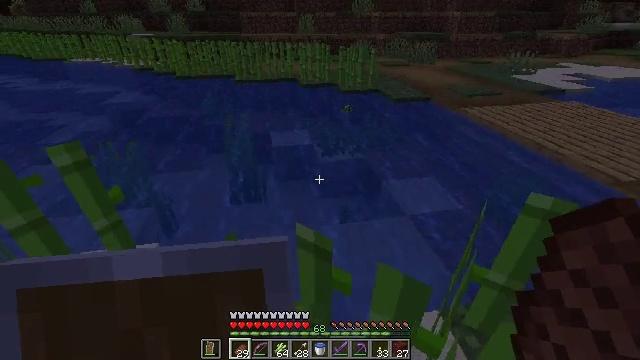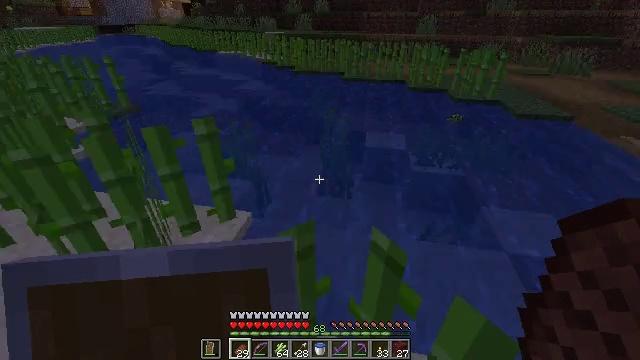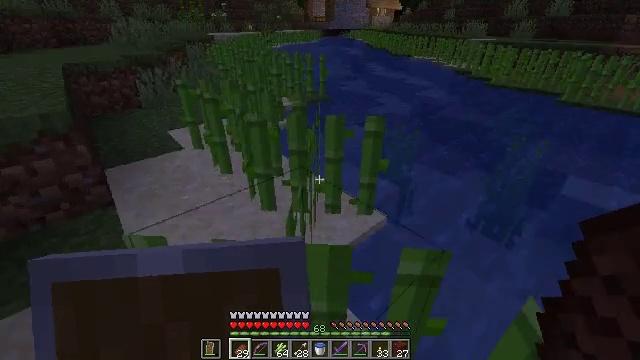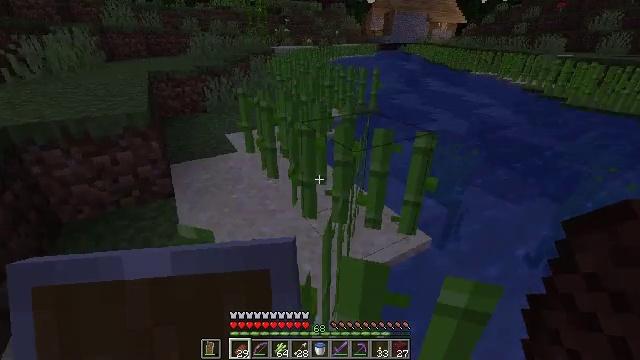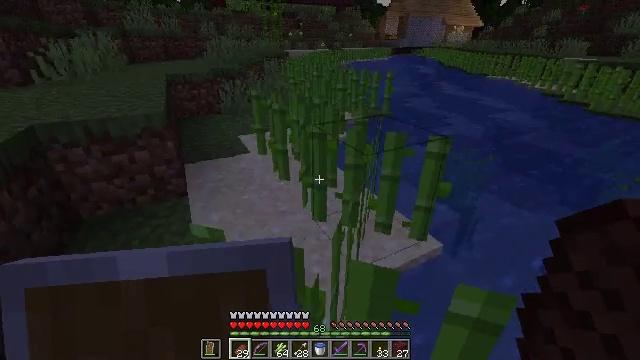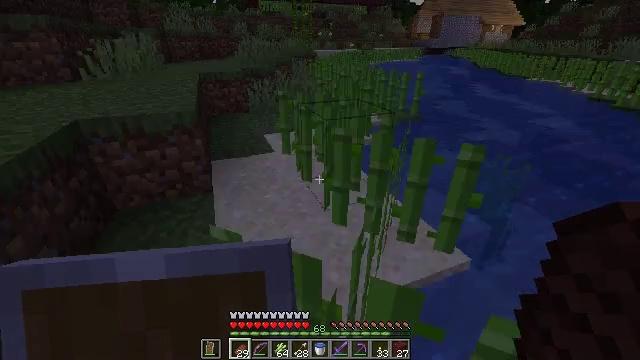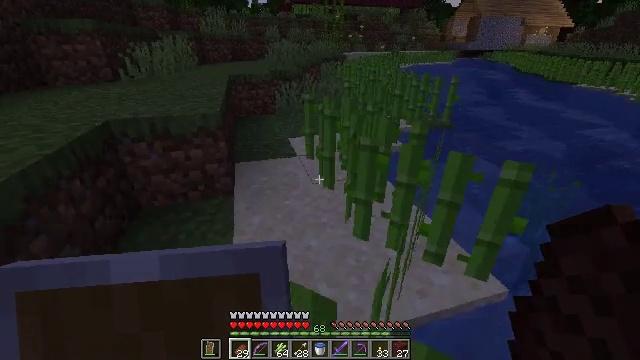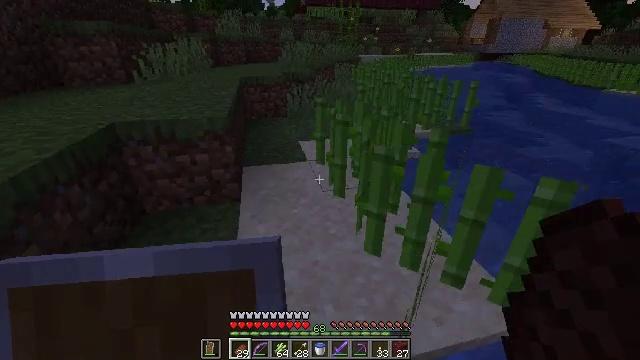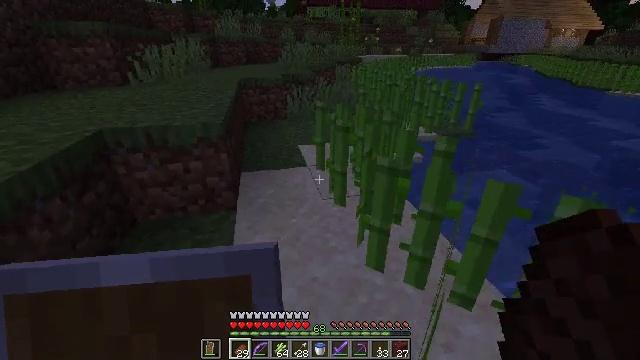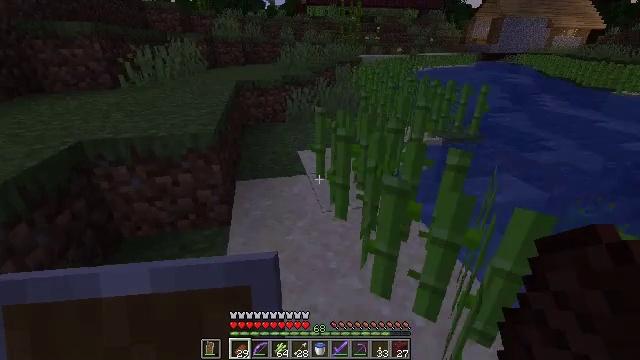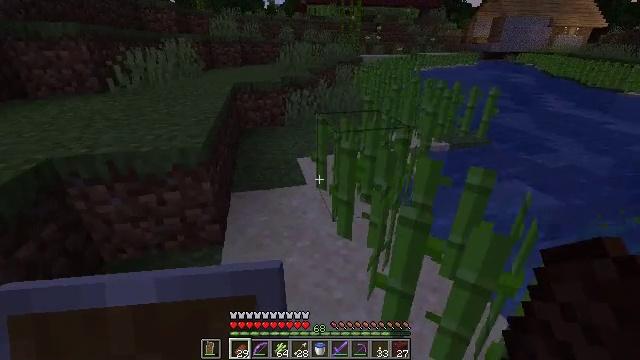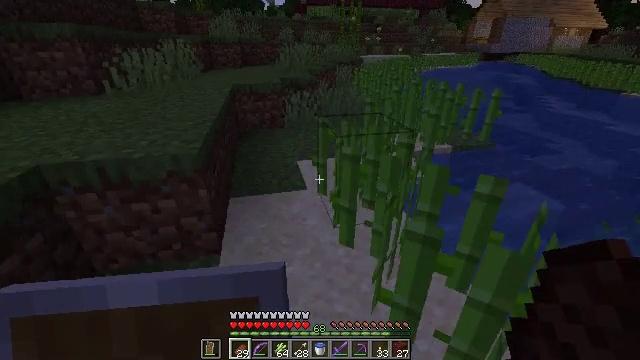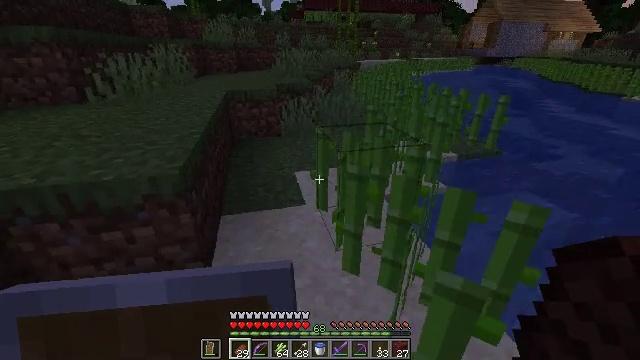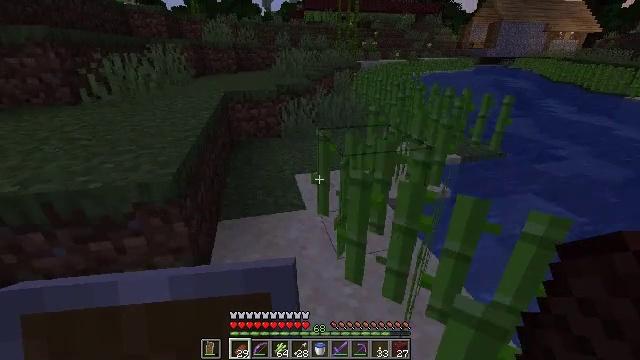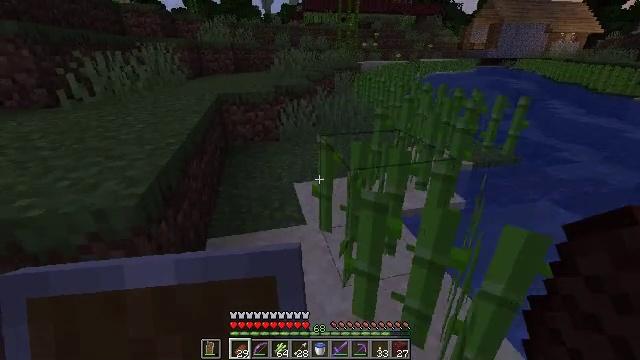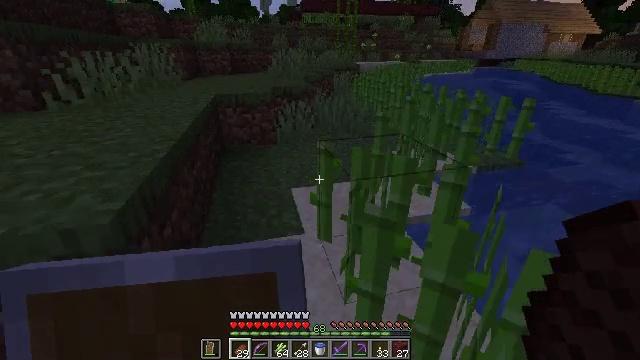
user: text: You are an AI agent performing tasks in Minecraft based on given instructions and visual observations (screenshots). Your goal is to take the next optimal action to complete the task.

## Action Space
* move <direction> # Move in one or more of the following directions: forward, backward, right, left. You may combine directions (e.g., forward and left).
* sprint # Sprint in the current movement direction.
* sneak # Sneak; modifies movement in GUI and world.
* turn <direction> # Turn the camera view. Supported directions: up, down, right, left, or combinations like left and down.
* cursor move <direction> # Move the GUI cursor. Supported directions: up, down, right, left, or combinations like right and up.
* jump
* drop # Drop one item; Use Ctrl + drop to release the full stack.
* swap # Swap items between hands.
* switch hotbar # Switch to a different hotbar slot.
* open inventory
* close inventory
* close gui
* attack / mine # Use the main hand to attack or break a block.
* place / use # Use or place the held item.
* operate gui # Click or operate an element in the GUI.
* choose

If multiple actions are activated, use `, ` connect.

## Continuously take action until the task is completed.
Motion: motion action
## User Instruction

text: Gather a pumpkin block.
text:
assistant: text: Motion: turn left
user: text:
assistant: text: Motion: turn left
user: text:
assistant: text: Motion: turn left and up
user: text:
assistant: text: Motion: turn left
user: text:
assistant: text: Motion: move forward, turn left
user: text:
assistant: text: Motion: move forward, turn left
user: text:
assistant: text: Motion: move forward, turn left
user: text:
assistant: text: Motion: move forward
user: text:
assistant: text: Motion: move forward
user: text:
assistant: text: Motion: move forward
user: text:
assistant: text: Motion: move forward
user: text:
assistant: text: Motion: move forward
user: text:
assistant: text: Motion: move forward
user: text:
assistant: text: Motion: move forward
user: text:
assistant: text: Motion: move forward
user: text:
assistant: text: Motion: move forward
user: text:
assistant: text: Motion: move forward, turn right
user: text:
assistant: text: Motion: move forward, turn right
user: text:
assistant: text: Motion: move forward, turn right
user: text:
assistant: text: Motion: move forward, turn right
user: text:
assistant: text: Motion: move forward, turn right
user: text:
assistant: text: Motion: move forward, turn right
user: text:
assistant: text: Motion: move forward, turn right
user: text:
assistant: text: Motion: move forward
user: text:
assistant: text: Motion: move forward
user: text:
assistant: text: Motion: move forward
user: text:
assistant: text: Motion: move forward
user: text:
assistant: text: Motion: move forward
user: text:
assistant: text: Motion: move forward
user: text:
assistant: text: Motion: move forward